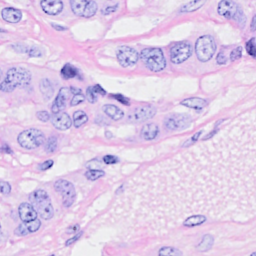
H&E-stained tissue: Breast